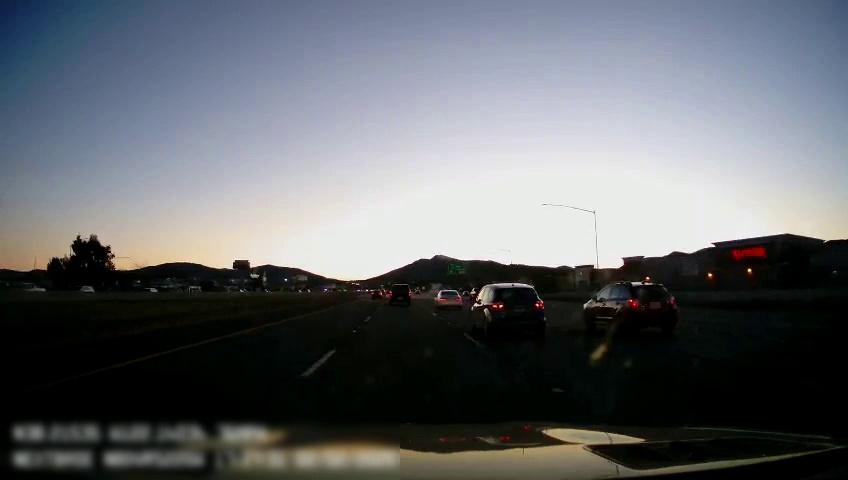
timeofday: Dusk/Dawn/Twilight
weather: Sunny
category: Drivable Space
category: Vehicles | Car
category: Vehicles | Truck
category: Vehicles | Car
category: Vehicles | Car
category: Vehicles | Car
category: Vehicles | SUV
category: Vehicles | Car
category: Vehicles | SUV
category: Vehicles | Car
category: Lanes | Alternate Lane
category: Lanes | Current Lane
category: Lanes | Current Lane
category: Traffic | Signs